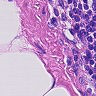
Metastatic tissue present: no